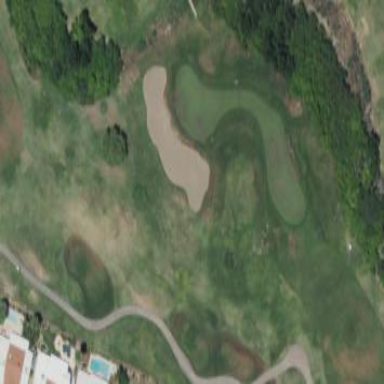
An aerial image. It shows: Green golf area with grass land use.